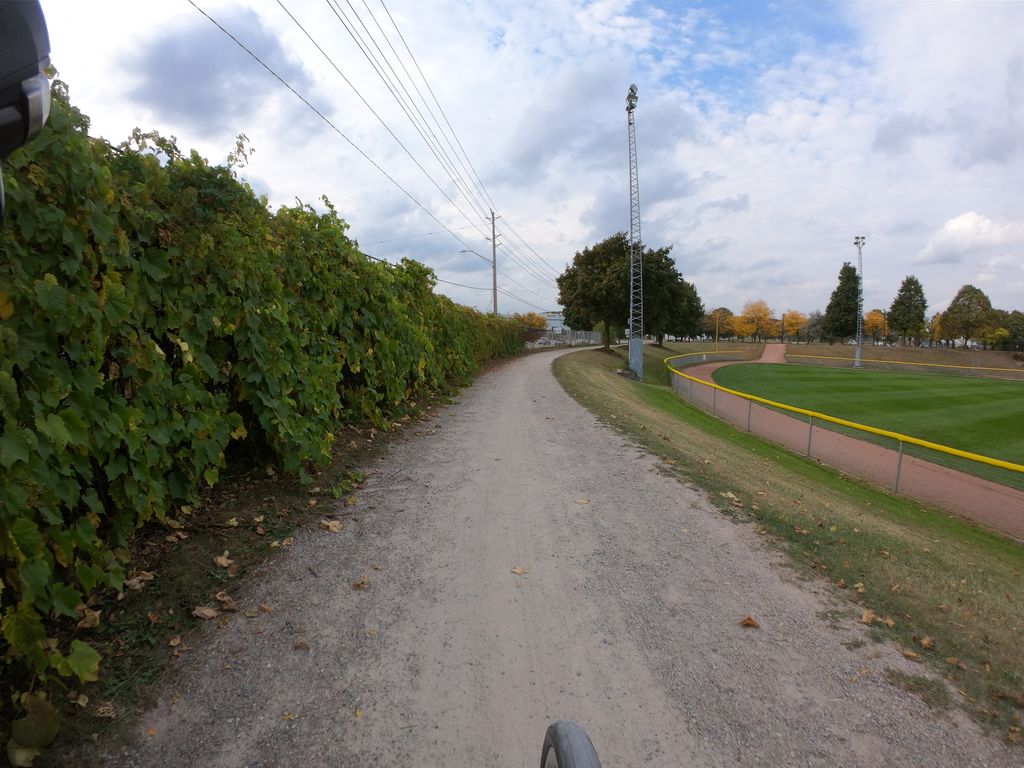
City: kitchener-waterloo